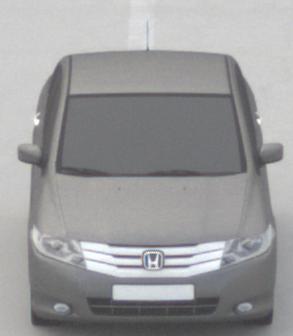
Make: Honda
Model: City
Detailed model: Gen. 6
Model produced from: 2008
Model produced until: 2013
Doors: 4
Color: gray
Road condition: dry road
Daytime: midday
Contrast: low contrast